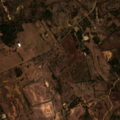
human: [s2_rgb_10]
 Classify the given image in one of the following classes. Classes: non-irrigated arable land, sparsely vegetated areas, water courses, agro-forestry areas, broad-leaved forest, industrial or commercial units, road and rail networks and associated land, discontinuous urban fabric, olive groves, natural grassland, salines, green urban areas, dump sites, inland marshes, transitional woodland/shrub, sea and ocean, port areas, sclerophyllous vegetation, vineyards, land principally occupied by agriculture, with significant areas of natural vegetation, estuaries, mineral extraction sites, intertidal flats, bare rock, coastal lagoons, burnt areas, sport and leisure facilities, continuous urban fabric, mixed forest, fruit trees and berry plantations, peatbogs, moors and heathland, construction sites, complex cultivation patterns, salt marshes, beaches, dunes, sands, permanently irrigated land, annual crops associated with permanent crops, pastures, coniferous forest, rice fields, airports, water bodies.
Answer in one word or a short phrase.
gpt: vineyards, complex cultivation patterns, land principally occupied by agriculture, with significant areas of natural vegetation, sclerophyllous vegetation